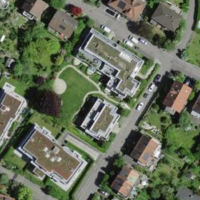
EUNIS habitat code: 54
Species observed at this site:
Coreus marginatus
Gonepteryx rhamni
Beta vulgaris
Osmia cornuta